Interaction volume radius: 10 \u00c5
Interaction volume height: 15 \u00c5
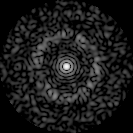
Disorder parameter: 0.804